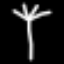
Label: palm tree